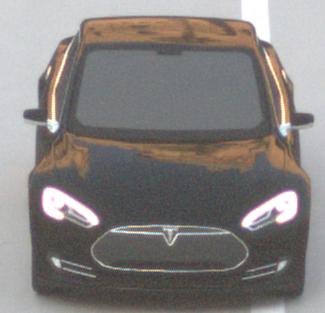
Make: Tesla
Model: Model S 60
Detailed model: Model S
Model produced from: 2013/10
Model produced until: 2014/10
Doors: 5
Color: black
Road condition: dry road
Daytime: sunrise or sunset
Contrast: low contrast